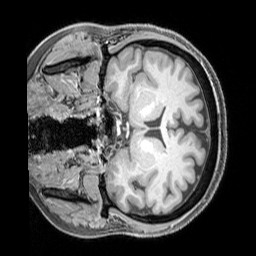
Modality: T1w
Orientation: coronal
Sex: female
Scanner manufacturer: siemens
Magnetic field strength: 3 T
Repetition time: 2.3 s
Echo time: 0.00226 s